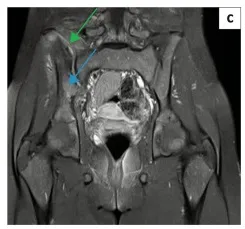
(c) Coronal fat-saturated image gadolinium enhanced T1 weighted image indicated mild sacroiliitis with post contrast enhancement (green arrow) and heterogeneous marrow enhancement (blue arrow). In addition, there was enhancement of the adjacent muscles.
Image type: radiology (mri)